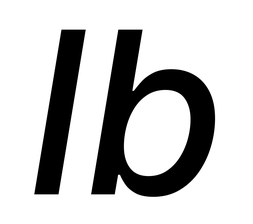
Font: Inter-Italic_Medium_Italic